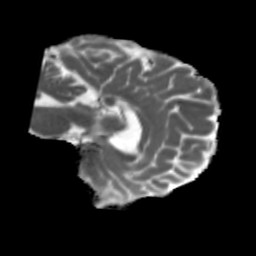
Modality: MD
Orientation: sagittal
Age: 29
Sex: female
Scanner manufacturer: siemens
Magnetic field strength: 3 T
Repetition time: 5.47 s
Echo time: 0.0854 s